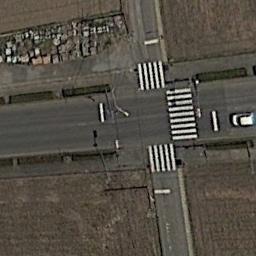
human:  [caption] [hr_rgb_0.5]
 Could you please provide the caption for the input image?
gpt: There is a car on the road at the intersection .

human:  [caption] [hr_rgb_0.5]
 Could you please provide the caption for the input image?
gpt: There are several cars at the intersection .

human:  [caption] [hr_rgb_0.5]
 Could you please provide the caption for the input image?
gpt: An intersection with some crosswalks located in a wasteland .

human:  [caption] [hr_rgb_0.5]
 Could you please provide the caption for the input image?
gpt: There are three zebra crossings at the intersection .

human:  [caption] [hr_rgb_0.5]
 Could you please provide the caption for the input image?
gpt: There are brown bare land around the intersection .